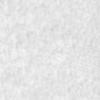
Label: no_change